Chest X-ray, AP view. Patient: 54 years old, sex M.
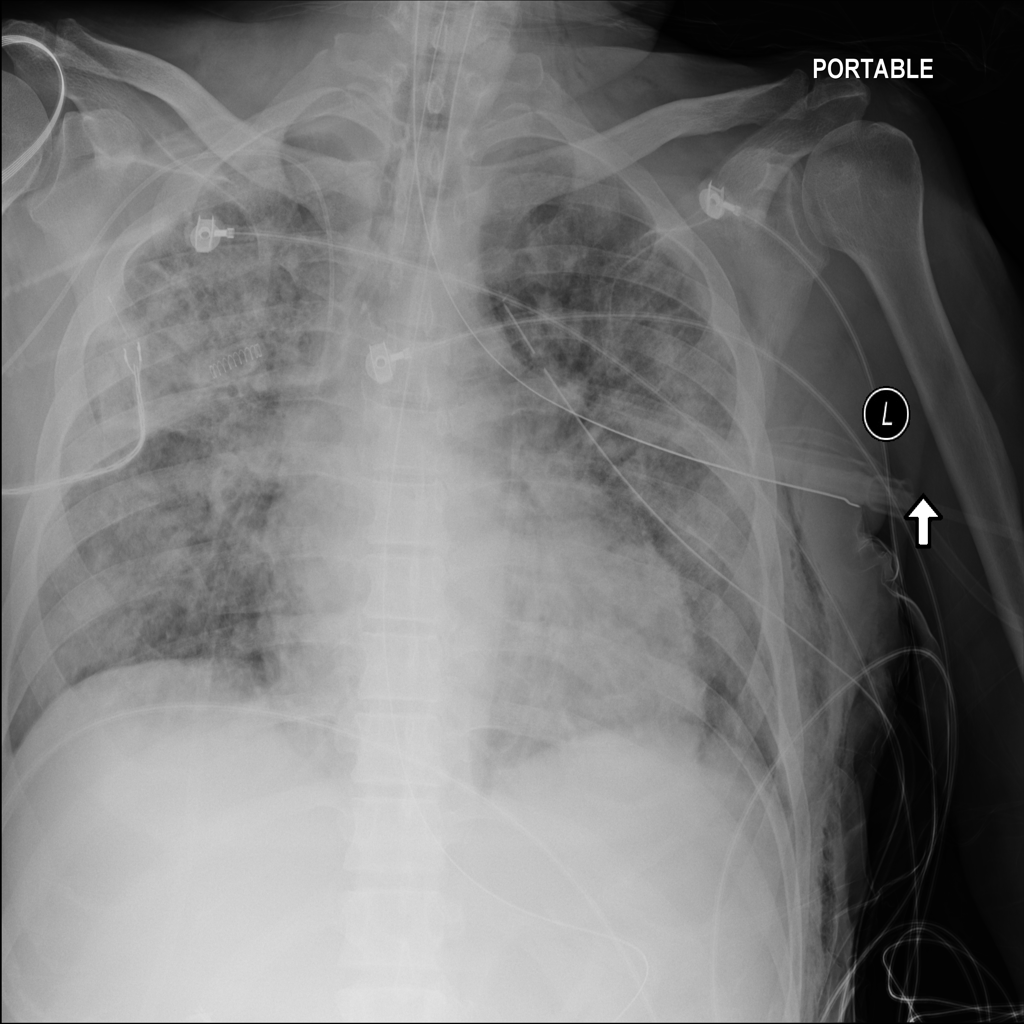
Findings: Infiltration, Pneumothorax